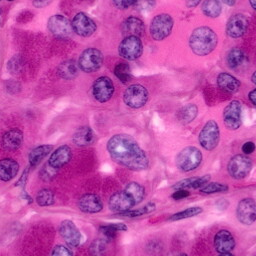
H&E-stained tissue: Pancreatic